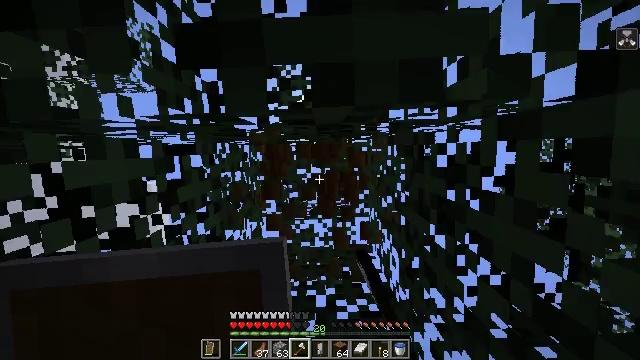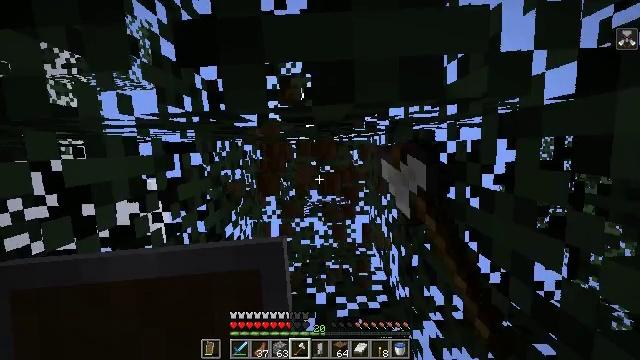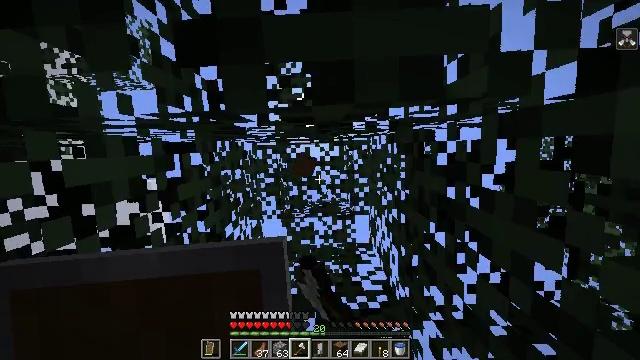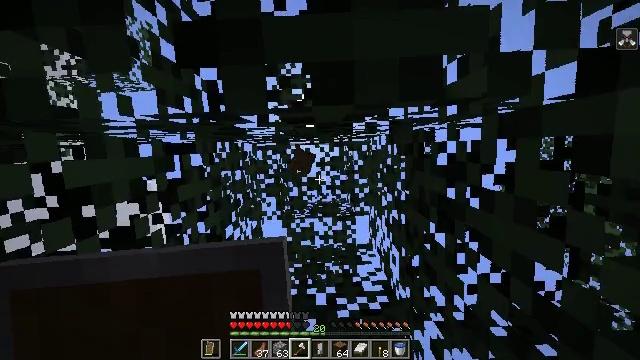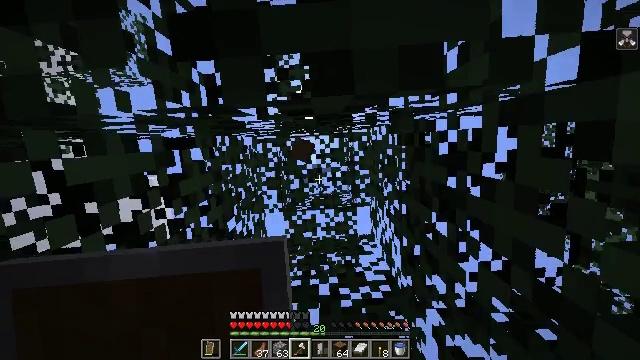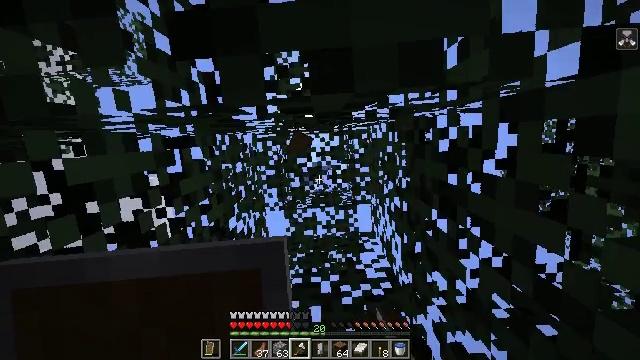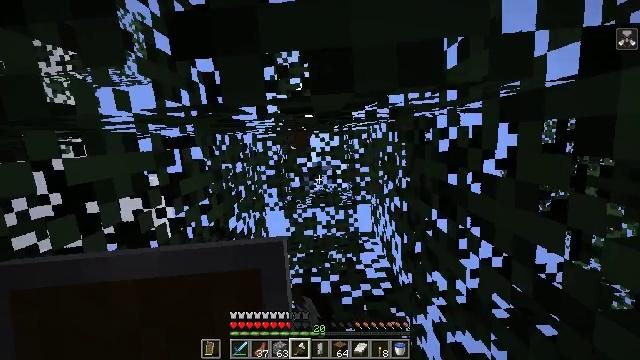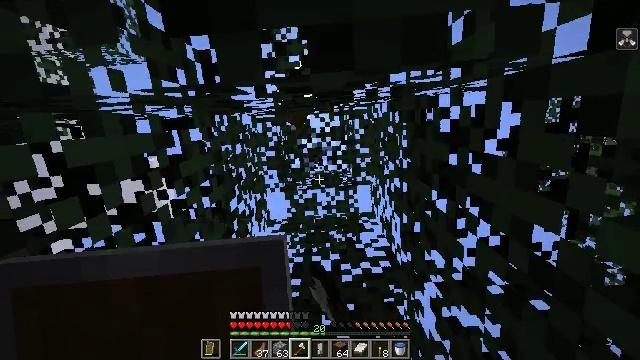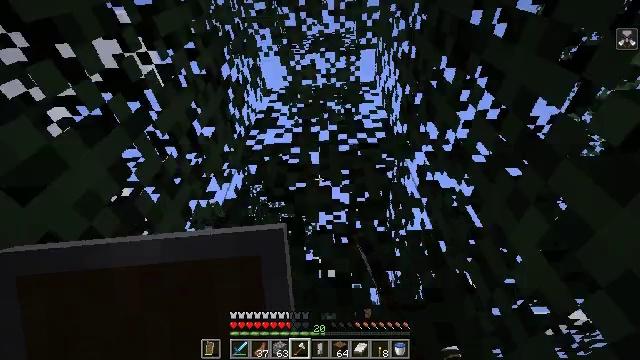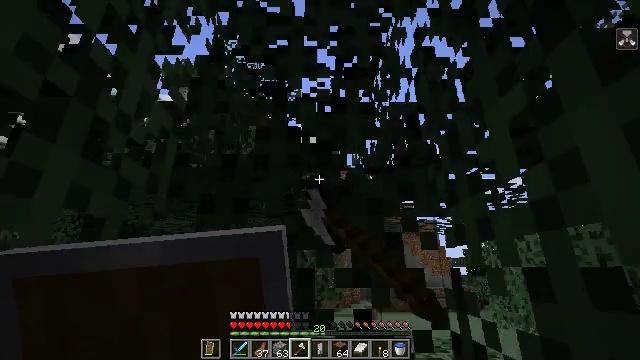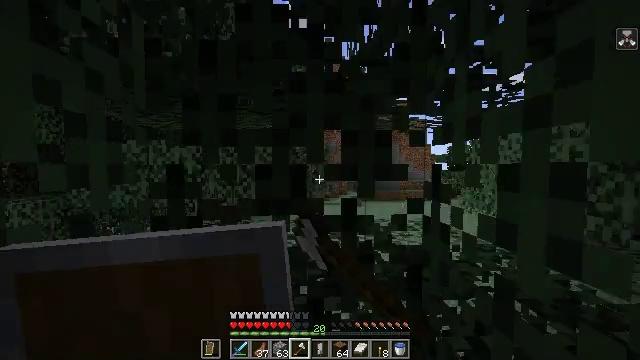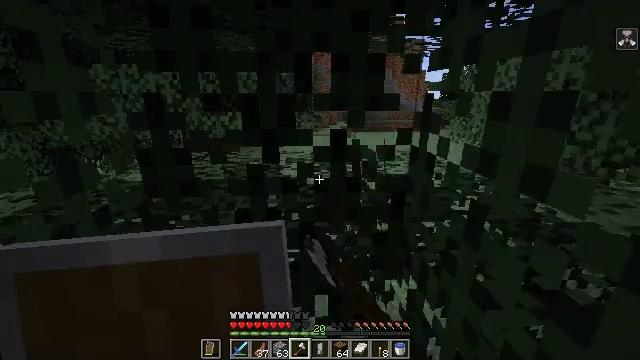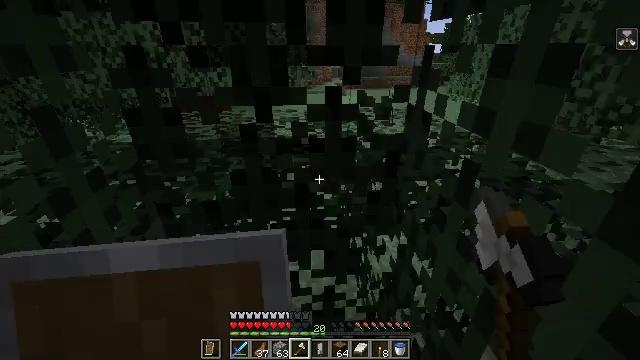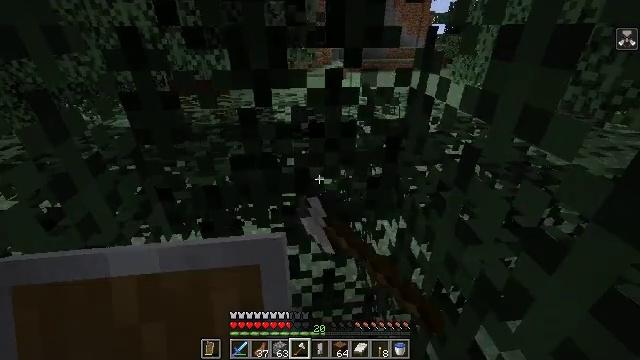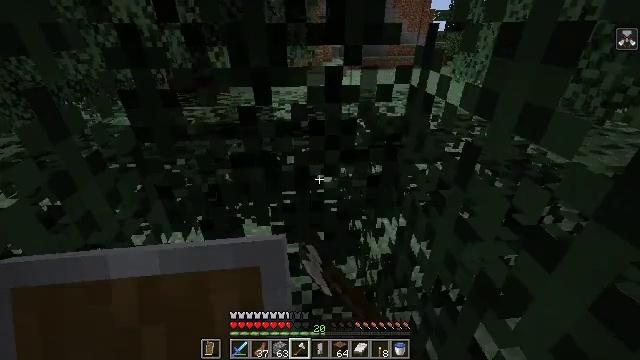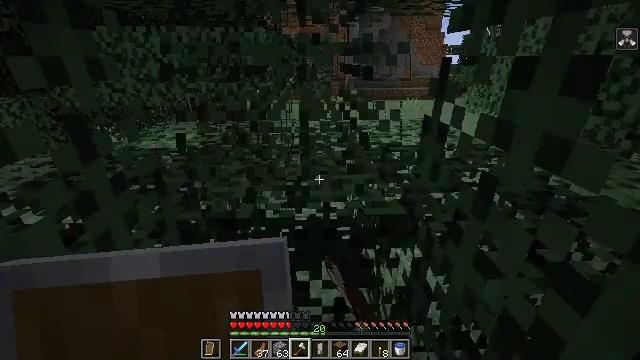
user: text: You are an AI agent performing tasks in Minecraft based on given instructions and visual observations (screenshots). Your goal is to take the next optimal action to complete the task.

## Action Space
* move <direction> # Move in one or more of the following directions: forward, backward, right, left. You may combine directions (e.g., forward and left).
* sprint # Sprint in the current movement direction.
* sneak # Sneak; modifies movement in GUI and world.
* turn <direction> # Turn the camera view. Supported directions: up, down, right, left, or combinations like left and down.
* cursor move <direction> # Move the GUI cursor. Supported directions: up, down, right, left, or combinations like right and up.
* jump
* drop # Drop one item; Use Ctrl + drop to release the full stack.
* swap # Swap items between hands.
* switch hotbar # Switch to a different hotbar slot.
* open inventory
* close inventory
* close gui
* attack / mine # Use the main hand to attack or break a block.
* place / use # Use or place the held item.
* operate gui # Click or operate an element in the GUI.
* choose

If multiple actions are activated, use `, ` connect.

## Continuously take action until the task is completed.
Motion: motion action
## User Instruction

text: Mine spruce leaves from the tree.
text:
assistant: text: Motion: attack / mine
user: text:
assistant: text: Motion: attack / mine
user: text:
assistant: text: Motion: attack / mine
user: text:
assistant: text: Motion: turn left and down, attack / mine
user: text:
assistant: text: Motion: attack / mine
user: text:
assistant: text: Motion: attack / mine
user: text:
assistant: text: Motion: turn down, attack / mine
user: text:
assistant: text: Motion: turn down, attack / mine
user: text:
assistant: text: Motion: turn right and down, attack / mine
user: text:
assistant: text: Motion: turn right and down, attack / mine
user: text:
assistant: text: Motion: turn right and down, attack / mine
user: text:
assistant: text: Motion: turn right and down, attack / mine
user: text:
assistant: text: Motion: turn down, attack / mine
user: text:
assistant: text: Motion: attack / mine
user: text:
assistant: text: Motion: turn left and up, attack / mine
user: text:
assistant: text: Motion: turn left and up, attack / mine
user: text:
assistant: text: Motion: turn left and up, attack / mine
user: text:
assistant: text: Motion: turn left and up, attack / mine
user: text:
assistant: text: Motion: turn left and up, attack / mine
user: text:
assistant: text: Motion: turn up, attack / mine
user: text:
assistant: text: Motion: turn up, attack / mine
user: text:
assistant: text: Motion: turn up, attack / mine
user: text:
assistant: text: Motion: turn up
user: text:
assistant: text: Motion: turn up
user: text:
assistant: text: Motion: no_op
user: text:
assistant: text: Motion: turn up
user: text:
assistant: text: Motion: attack / mine
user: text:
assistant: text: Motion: turn left and up, attack / mine
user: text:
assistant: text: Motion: turn left, attack / mine
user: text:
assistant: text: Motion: turn left, attack / mine